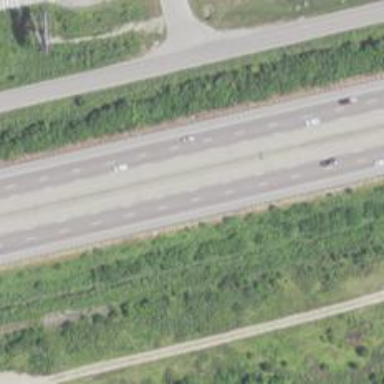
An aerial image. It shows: Motorway.